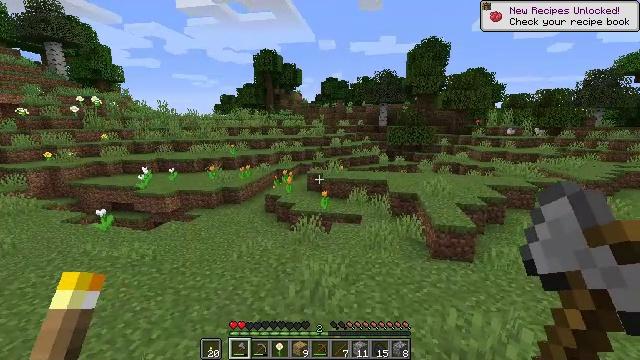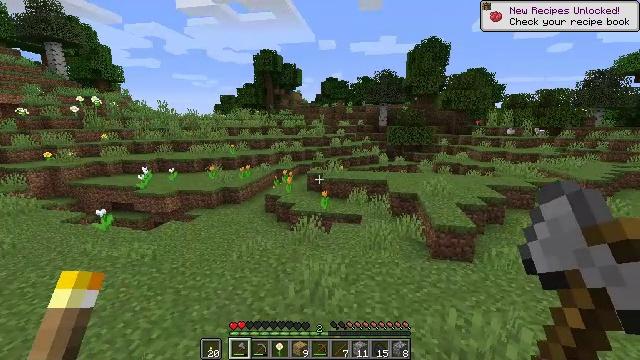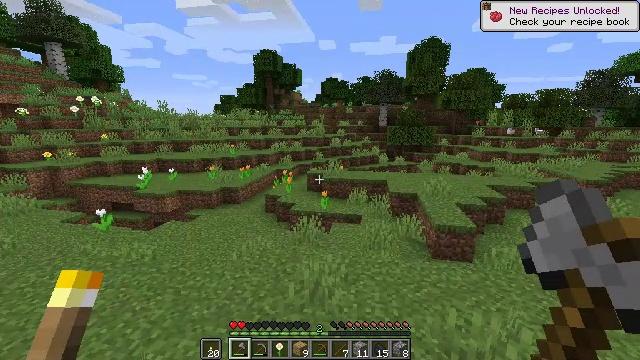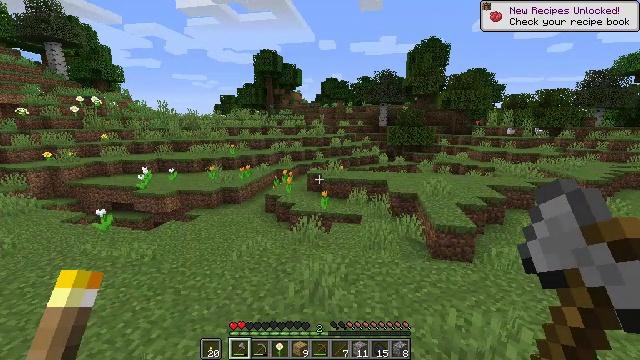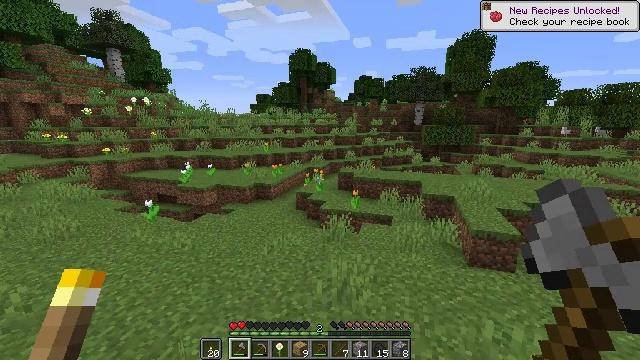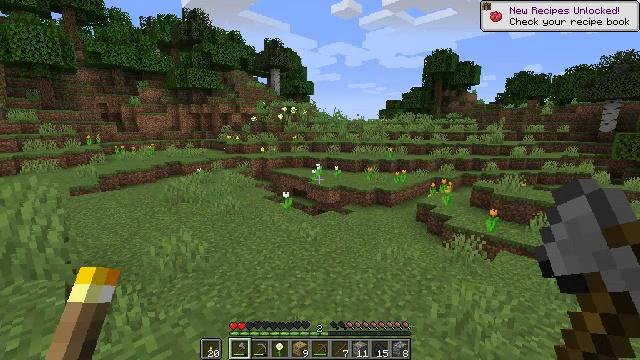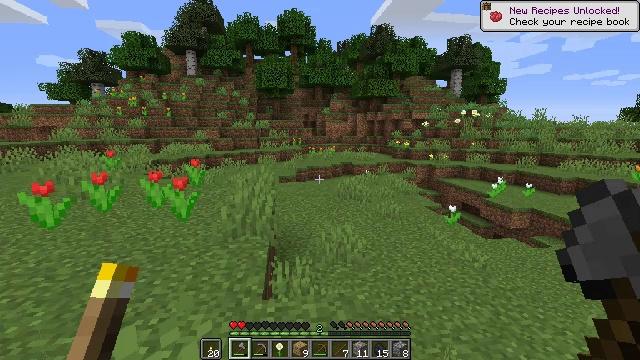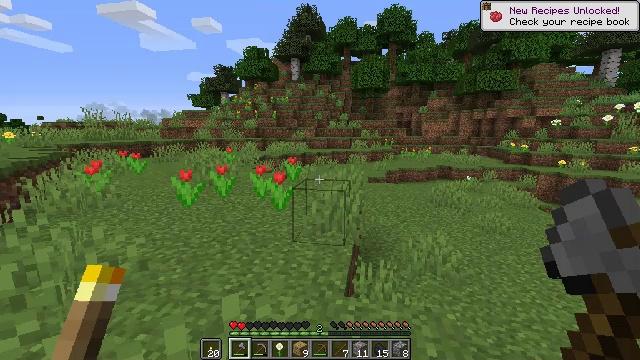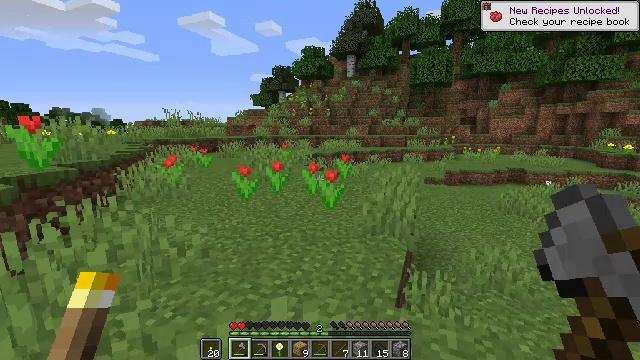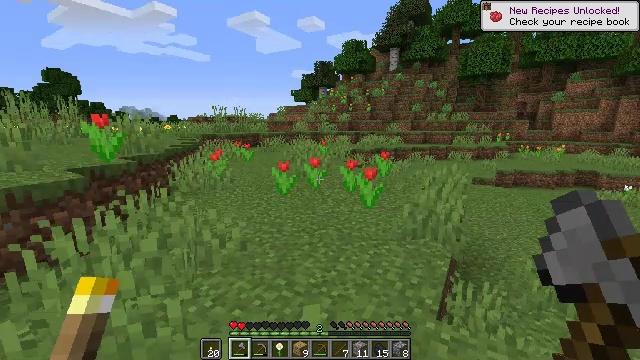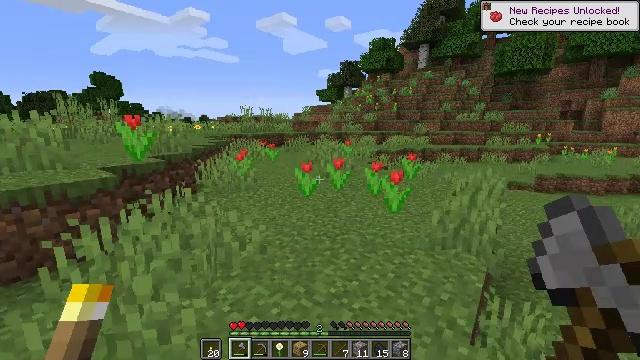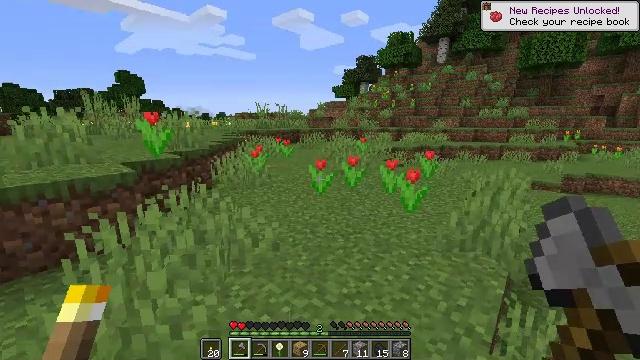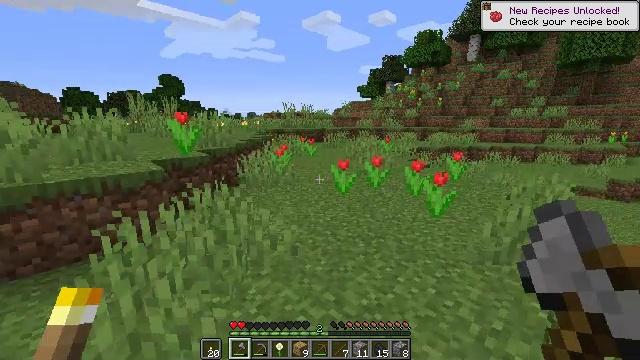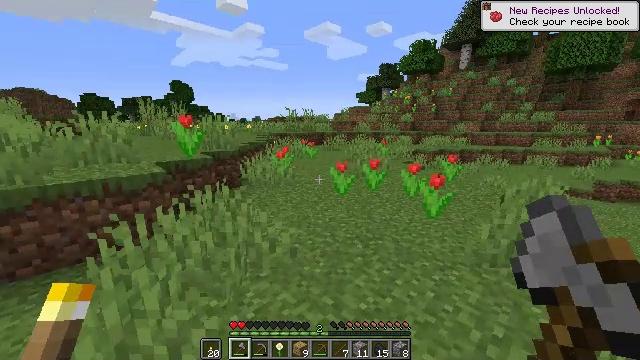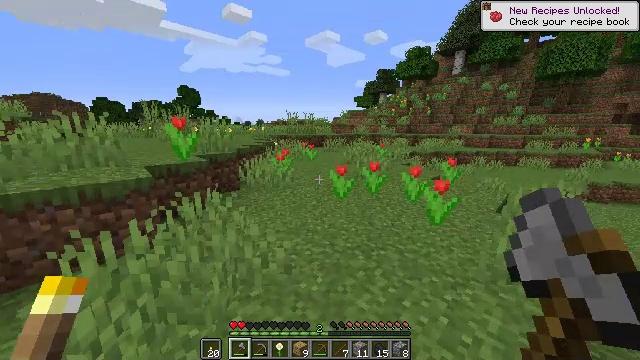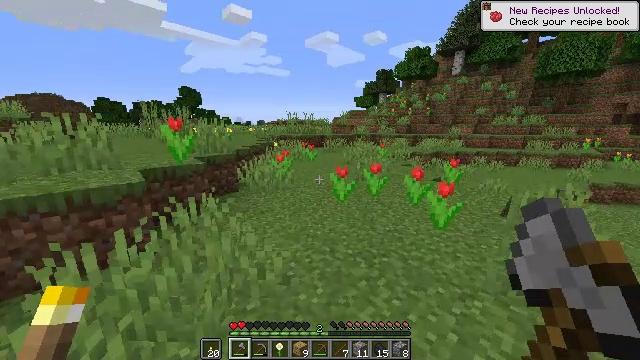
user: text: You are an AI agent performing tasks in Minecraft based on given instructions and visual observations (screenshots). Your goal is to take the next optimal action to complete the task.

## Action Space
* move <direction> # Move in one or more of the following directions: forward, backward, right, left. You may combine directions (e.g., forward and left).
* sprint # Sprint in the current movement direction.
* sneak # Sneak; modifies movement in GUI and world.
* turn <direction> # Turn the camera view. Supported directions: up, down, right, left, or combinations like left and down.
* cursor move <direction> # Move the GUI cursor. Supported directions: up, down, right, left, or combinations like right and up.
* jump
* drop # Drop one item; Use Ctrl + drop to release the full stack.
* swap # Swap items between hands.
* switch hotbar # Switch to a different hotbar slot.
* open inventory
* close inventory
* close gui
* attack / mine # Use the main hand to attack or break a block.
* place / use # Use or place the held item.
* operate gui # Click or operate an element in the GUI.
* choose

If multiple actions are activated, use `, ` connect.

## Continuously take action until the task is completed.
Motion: motion action
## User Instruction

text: Mine the red tulip flower.
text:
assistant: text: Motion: no_op
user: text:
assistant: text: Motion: no_op
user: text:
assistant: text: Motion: no_op
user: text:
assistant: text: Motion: turn left
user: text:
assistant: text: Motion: turn left and up
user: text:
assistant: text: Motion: turn left and up
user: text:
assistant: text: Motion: turn left
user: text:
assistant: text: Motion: move forward, turn left
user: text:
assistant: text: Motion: move forward, turn left
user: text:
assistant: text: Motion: turn left
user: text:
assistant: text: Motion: move forward, turn left
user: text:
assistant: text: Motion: move forward, turn left
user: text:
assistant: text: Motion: move forward
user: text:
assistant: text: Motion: move forward
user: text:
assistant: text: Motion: move forward
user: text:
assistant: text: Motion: move forward
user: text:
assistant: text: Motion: move forward, turn right and down
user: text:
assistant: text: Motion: move forward, turn down
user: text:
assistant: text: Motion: move forward
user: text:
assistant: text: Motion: move forward
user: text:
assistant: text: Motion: move forward
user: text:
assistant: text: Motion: move forward, turn down, attack / mine
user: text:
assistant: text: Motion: move forward, turn right and down, attack / mine
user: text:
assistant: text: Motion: move forward, turn right and down, attack / mine
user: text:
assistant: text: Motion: turn down, attack / mine
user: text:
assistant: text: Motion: turn right and down
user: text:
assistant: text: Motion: no_op
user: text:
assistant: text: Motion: no_op
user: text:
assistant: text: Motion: turn right
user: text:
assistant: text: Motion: turn right